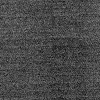
Atmospheric dust classification: dusty